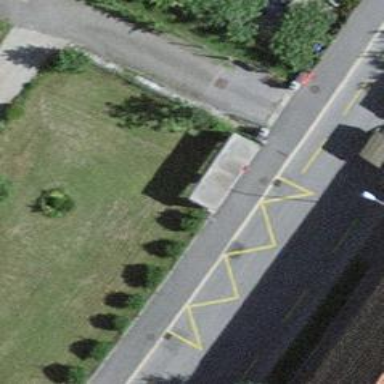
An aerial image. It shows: Bus stop with platform for public transport.